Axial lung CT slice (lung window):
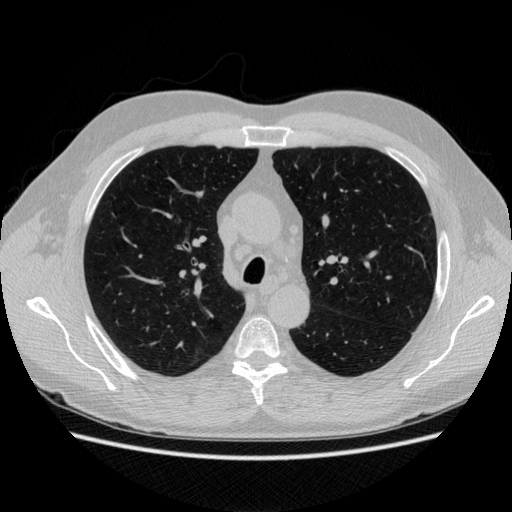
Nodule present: no